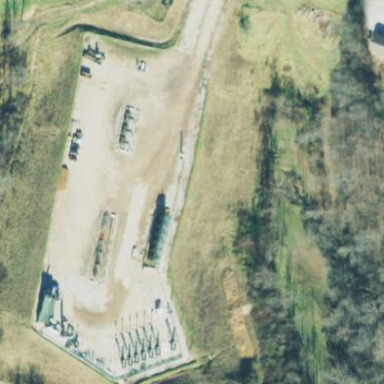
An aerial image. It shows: Industrial area used for fracking.